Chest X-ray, AP view. Patient: 64 years old, sex M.
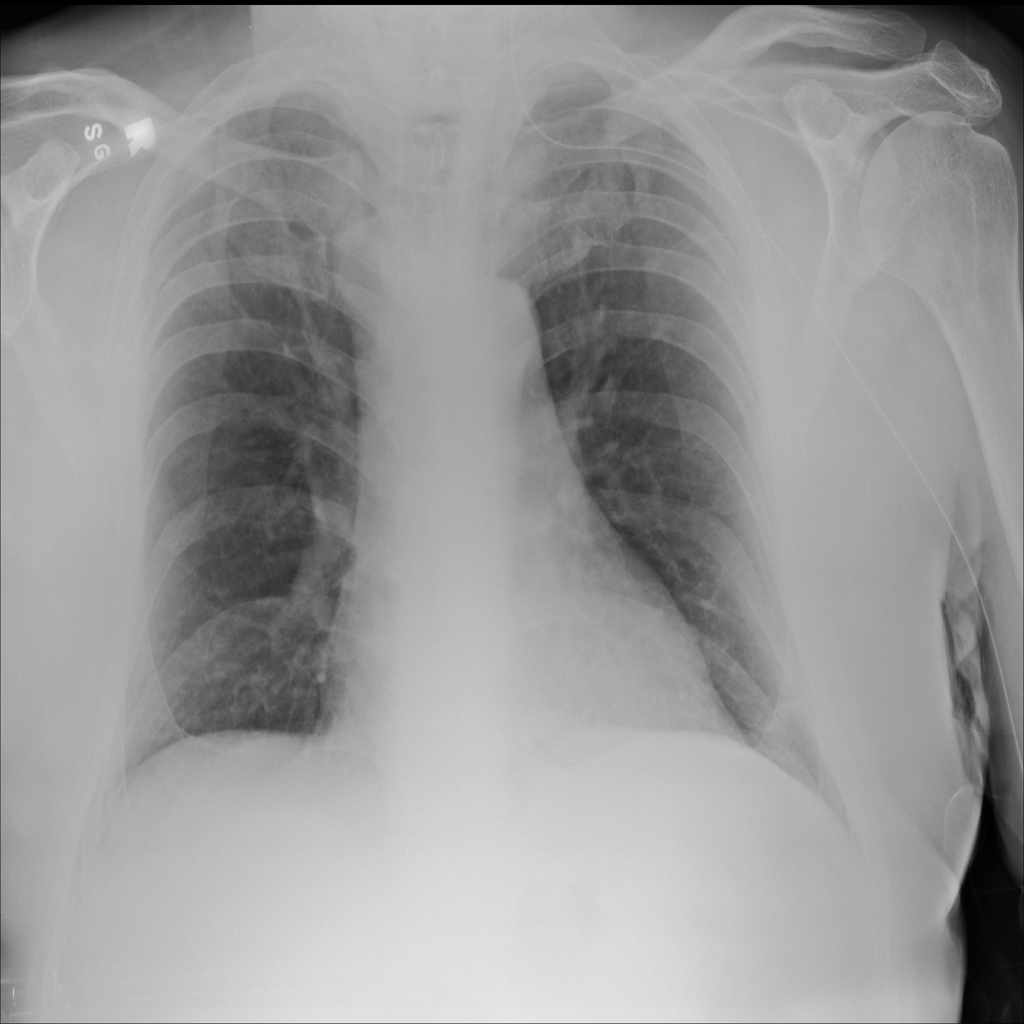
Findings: No Finding